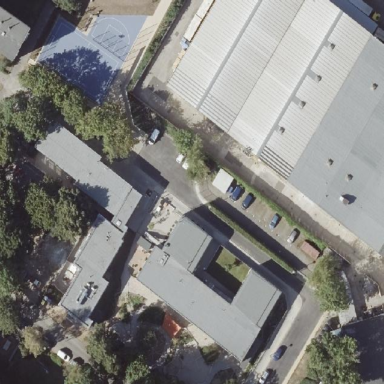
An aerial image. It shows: Kindergarten building.